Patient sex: M
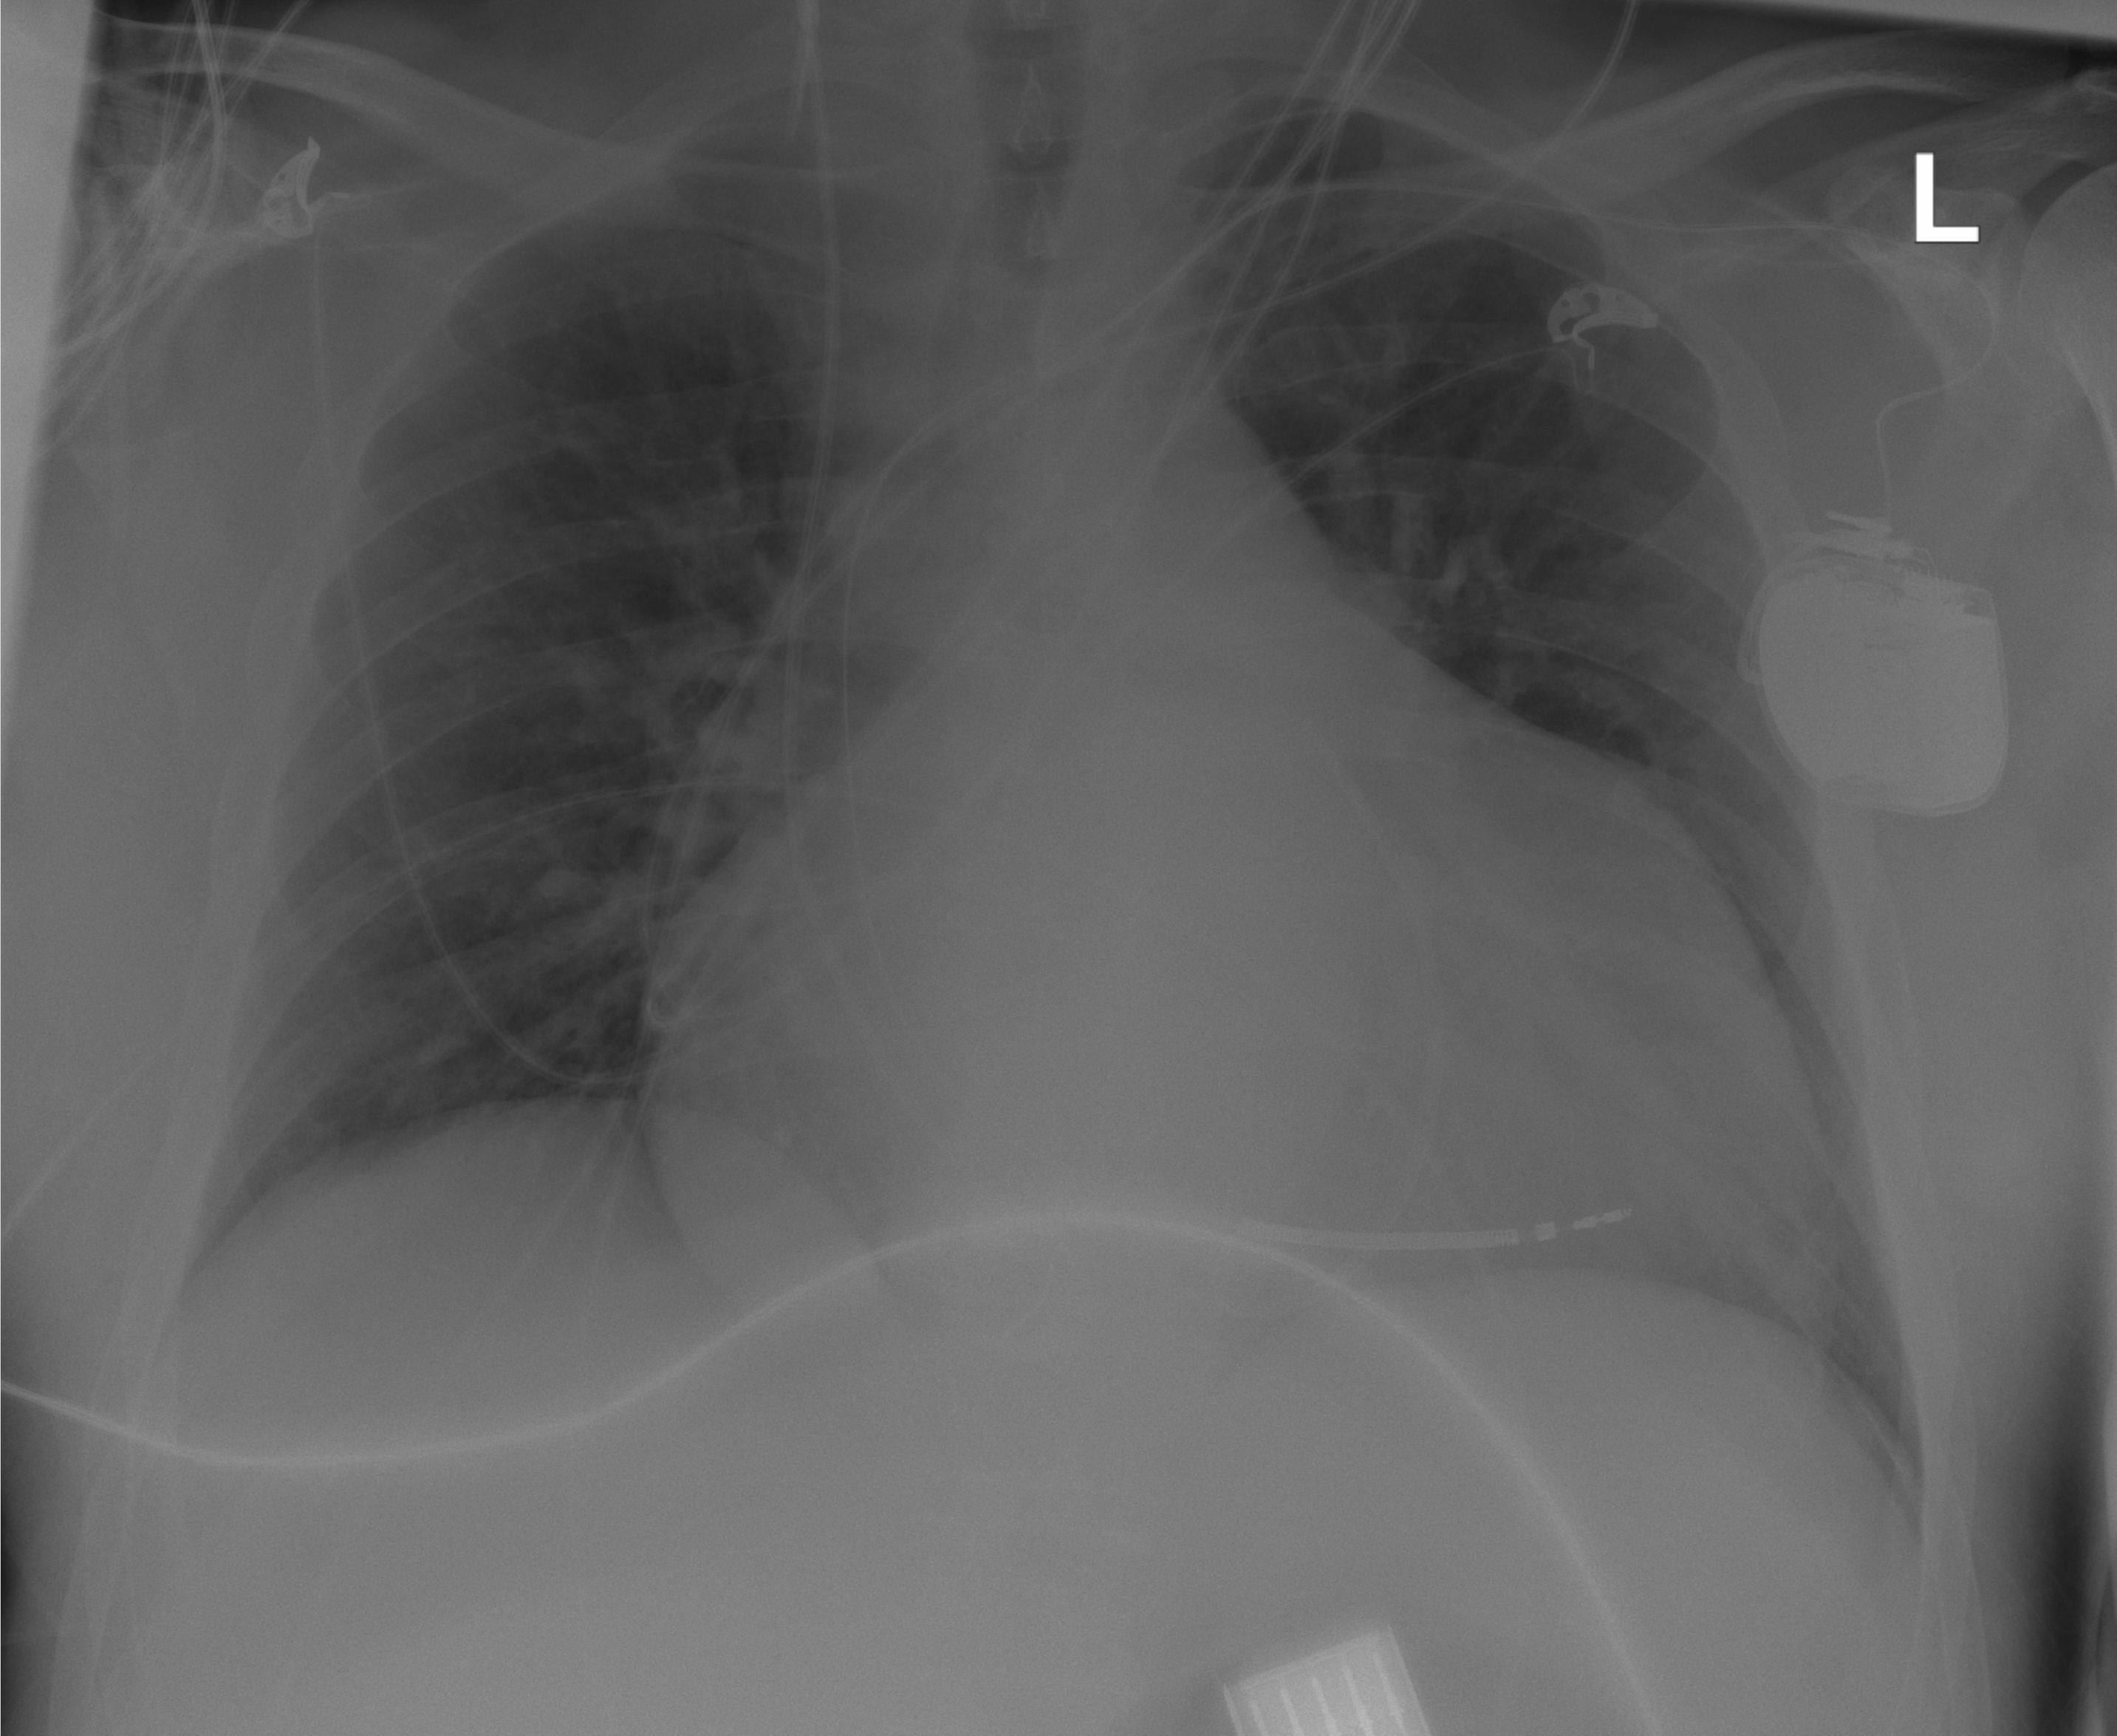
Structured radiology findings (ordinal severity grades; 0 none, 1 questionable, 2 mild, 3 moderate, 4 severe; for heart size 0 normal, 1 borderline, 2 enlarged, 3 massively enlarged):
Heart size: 3
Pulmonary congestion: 2
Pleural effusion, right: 0
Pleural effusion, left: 0
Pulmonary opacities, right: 0
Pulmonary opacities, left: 0
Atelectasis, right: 0
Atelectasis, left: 0